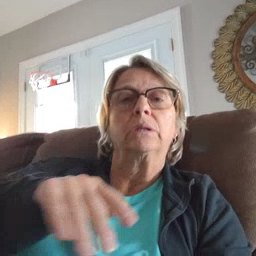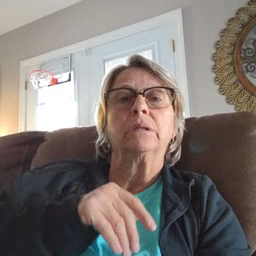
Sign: backyard